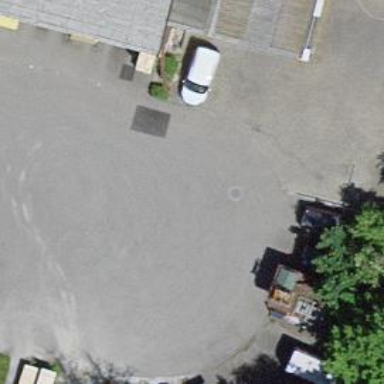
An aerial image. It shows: Mini roundabout on the road.